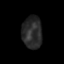
Tissue: skin
Cell type: Epithelial cells
Senescence score: 0.2299
Nuclear area (px): 628
Mean DAPI intensity: 42.338